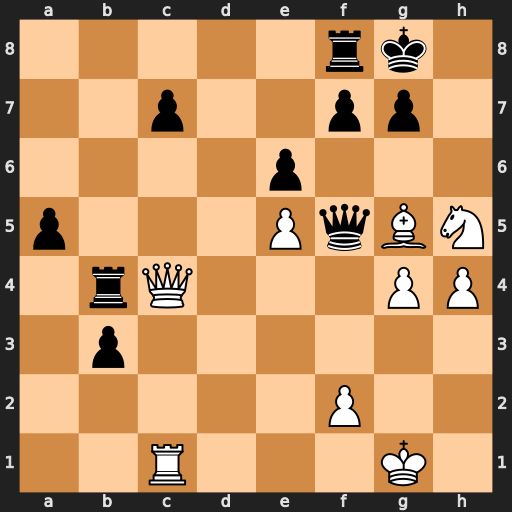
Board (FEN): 5rk1/2p2pp1/4p3/p3PqBN/1rQ3PP/1p6/5P2/2R3K1
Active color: w
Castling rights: -
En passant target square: -
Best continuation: Qxb4 axb4 gxf5